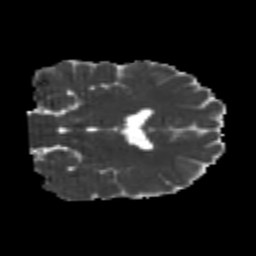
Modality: MD
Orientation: coronal
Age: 24
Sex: male
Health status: healthy
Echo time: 0.074 s